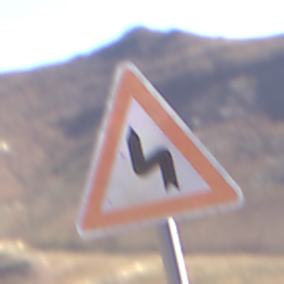
Verkehrszeichen: DoppelkurveZunaechstLinks
Umgebung: Outdoor, Nature
Tageszeit: MorningAfternoon
Wetter: Clear
Licht: Natural
Jahreszeit: NotSpecified
Kontrast: HighContrast